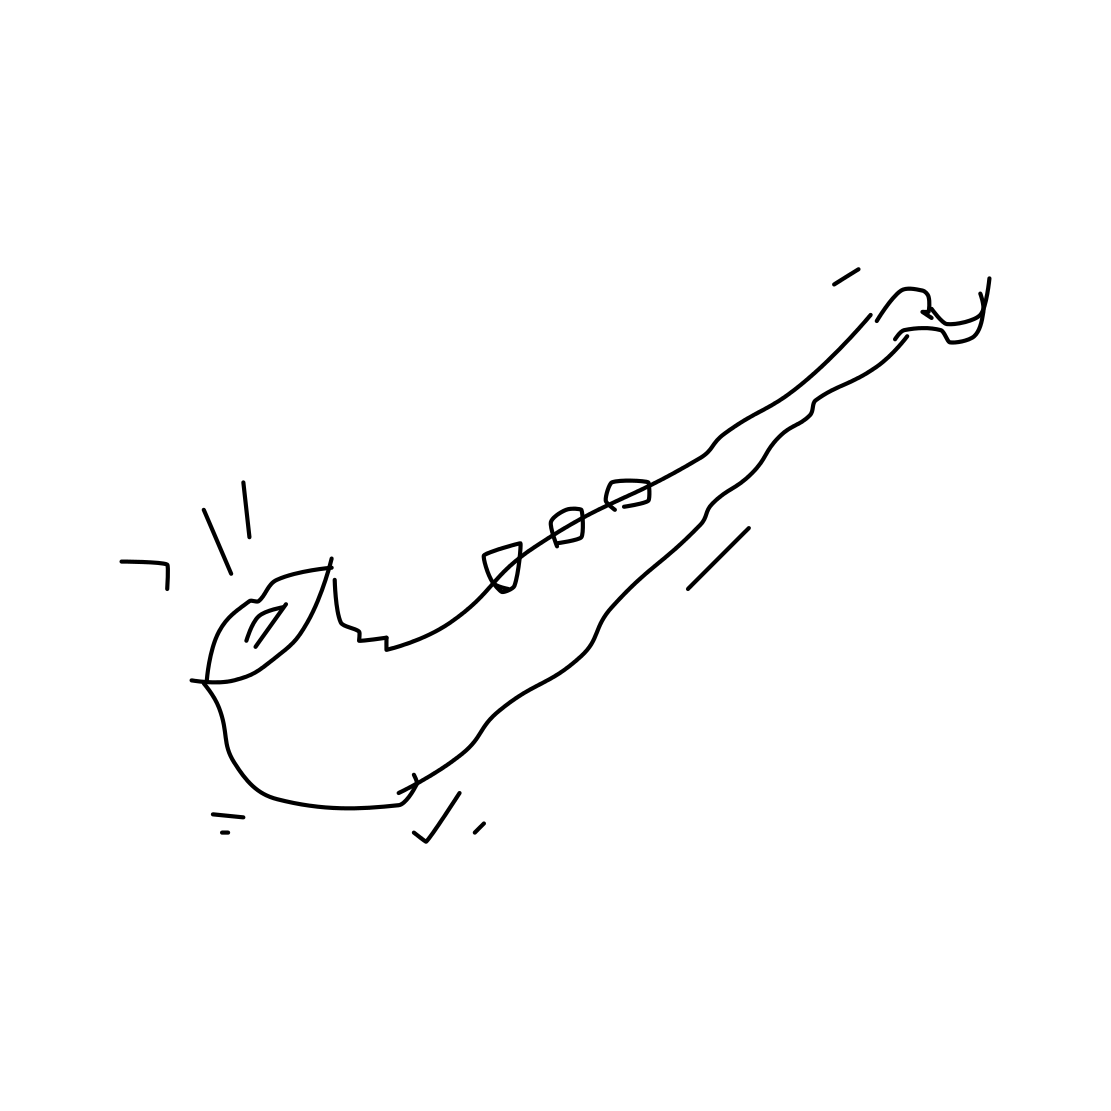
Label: saxophone